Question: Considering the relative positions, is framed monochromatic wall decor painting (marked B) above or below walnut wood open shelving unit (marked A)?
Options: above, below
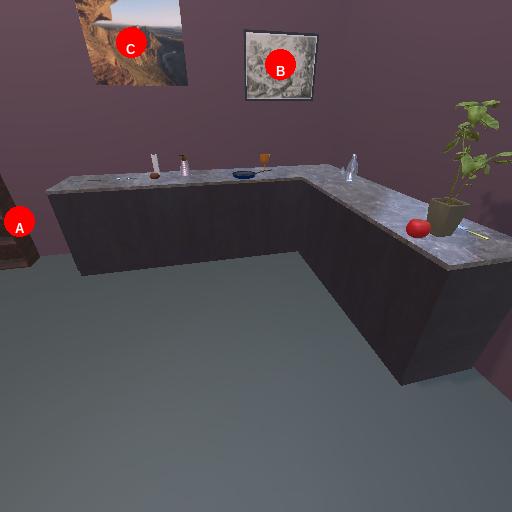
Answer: above